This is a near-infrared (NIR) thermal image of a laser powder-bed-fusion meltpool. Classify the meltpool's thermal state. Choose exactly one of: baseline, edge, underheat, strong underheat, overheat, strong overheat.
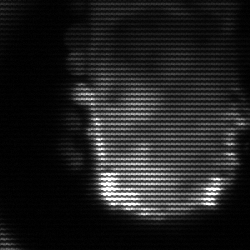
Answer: baseline